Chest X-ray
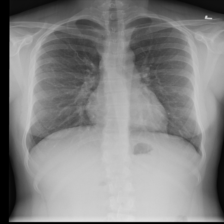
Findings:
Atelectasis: negative
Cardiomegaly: negative
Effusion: negative
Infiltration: negative
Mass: negative
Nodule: negative
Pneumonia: negative
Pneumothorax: negative
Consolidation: negative
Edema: negative
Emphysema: negative
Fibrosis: negative
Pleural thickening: negative
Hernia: negative